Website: walmart
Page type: payment
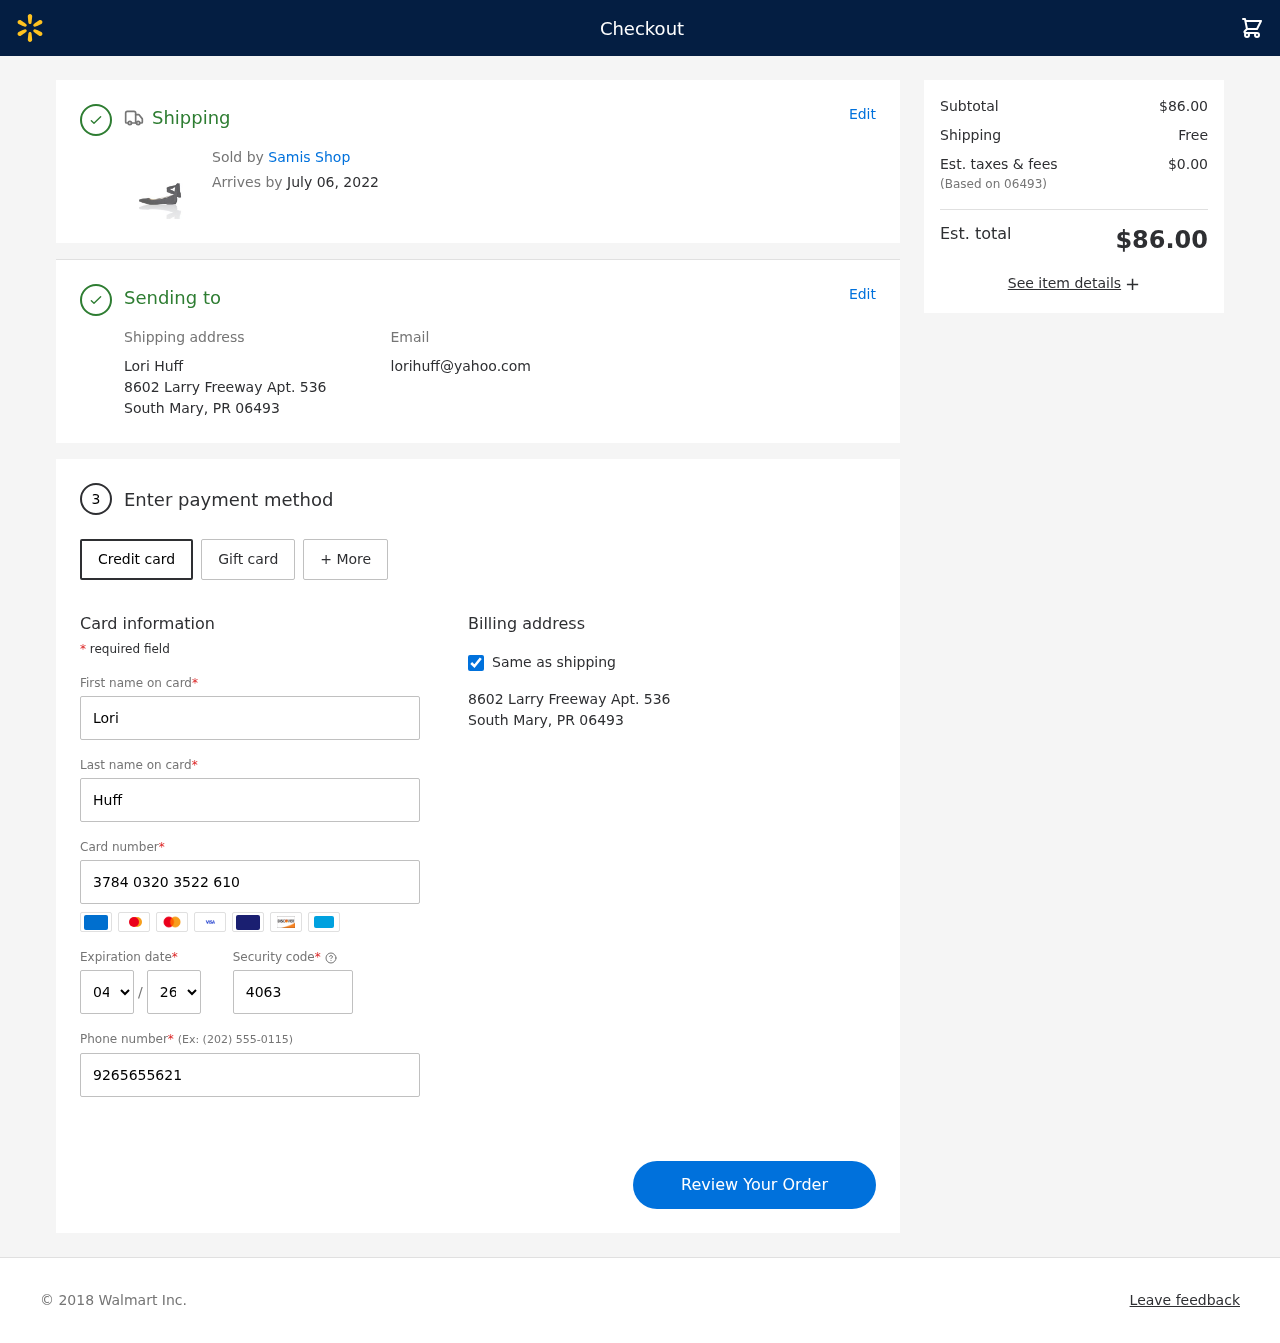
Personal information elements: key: PII_CARD_CVV
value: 4063
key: PII_CARD_EXPIRY_MONTH
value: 04
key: PII_CARD_EXPIRY_YEAR
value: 26
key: PII_CARD_NUMBER
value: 3784 0320 3522 610
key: PII_CITY_STATE_ZIP
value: South Mary, PR 06493
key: PII_EMAIL
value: lorihuff@yahoo.com
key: PII_FIRSTNAME
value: Lori
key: PII_FULLNAME
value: Lori Huff
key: PII_LASTNAME
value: Huff
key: PII_PHONE
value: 9265655621
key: PII_POSTCODE
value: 06493
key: PII_STREET
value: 8602 Larry Freeway Apt. 536
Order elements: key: ORDER_DELIVERY_DATE
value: July 06, 2022
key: ORDER_SUBTOTAL
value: $86.00
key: ORDER_SHIPPING_COST
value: Free
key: ORDER_TAX
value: $0.00
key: ORDER_TOTAL
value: $86.00